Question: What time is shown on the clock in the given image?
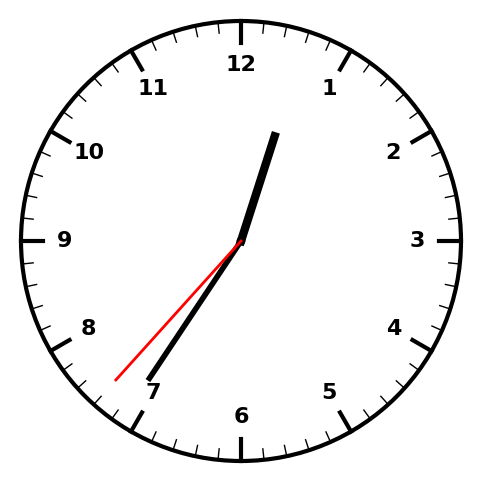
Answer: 12:35:37